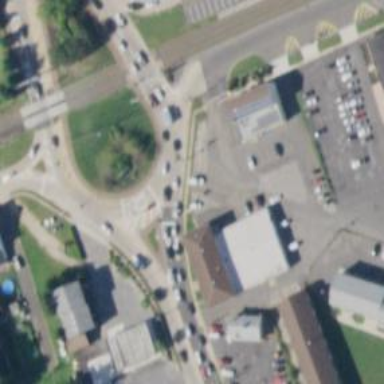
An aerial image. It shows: Circular junction on trunk highway.